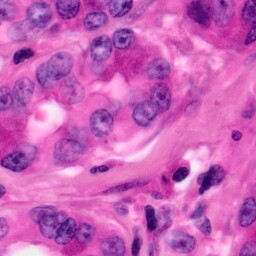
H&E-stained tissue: Pancreatic